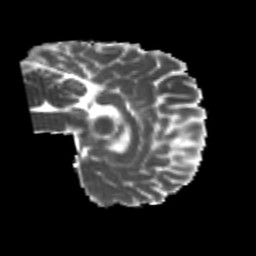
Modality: MD
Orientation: sagittal
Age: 25
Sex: male
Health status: healthy
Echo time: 0.074 s